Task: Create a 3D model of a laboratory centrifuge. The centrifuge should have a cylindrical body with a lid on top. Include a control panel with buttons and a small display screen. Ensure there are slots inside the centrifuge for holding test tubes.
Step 273:
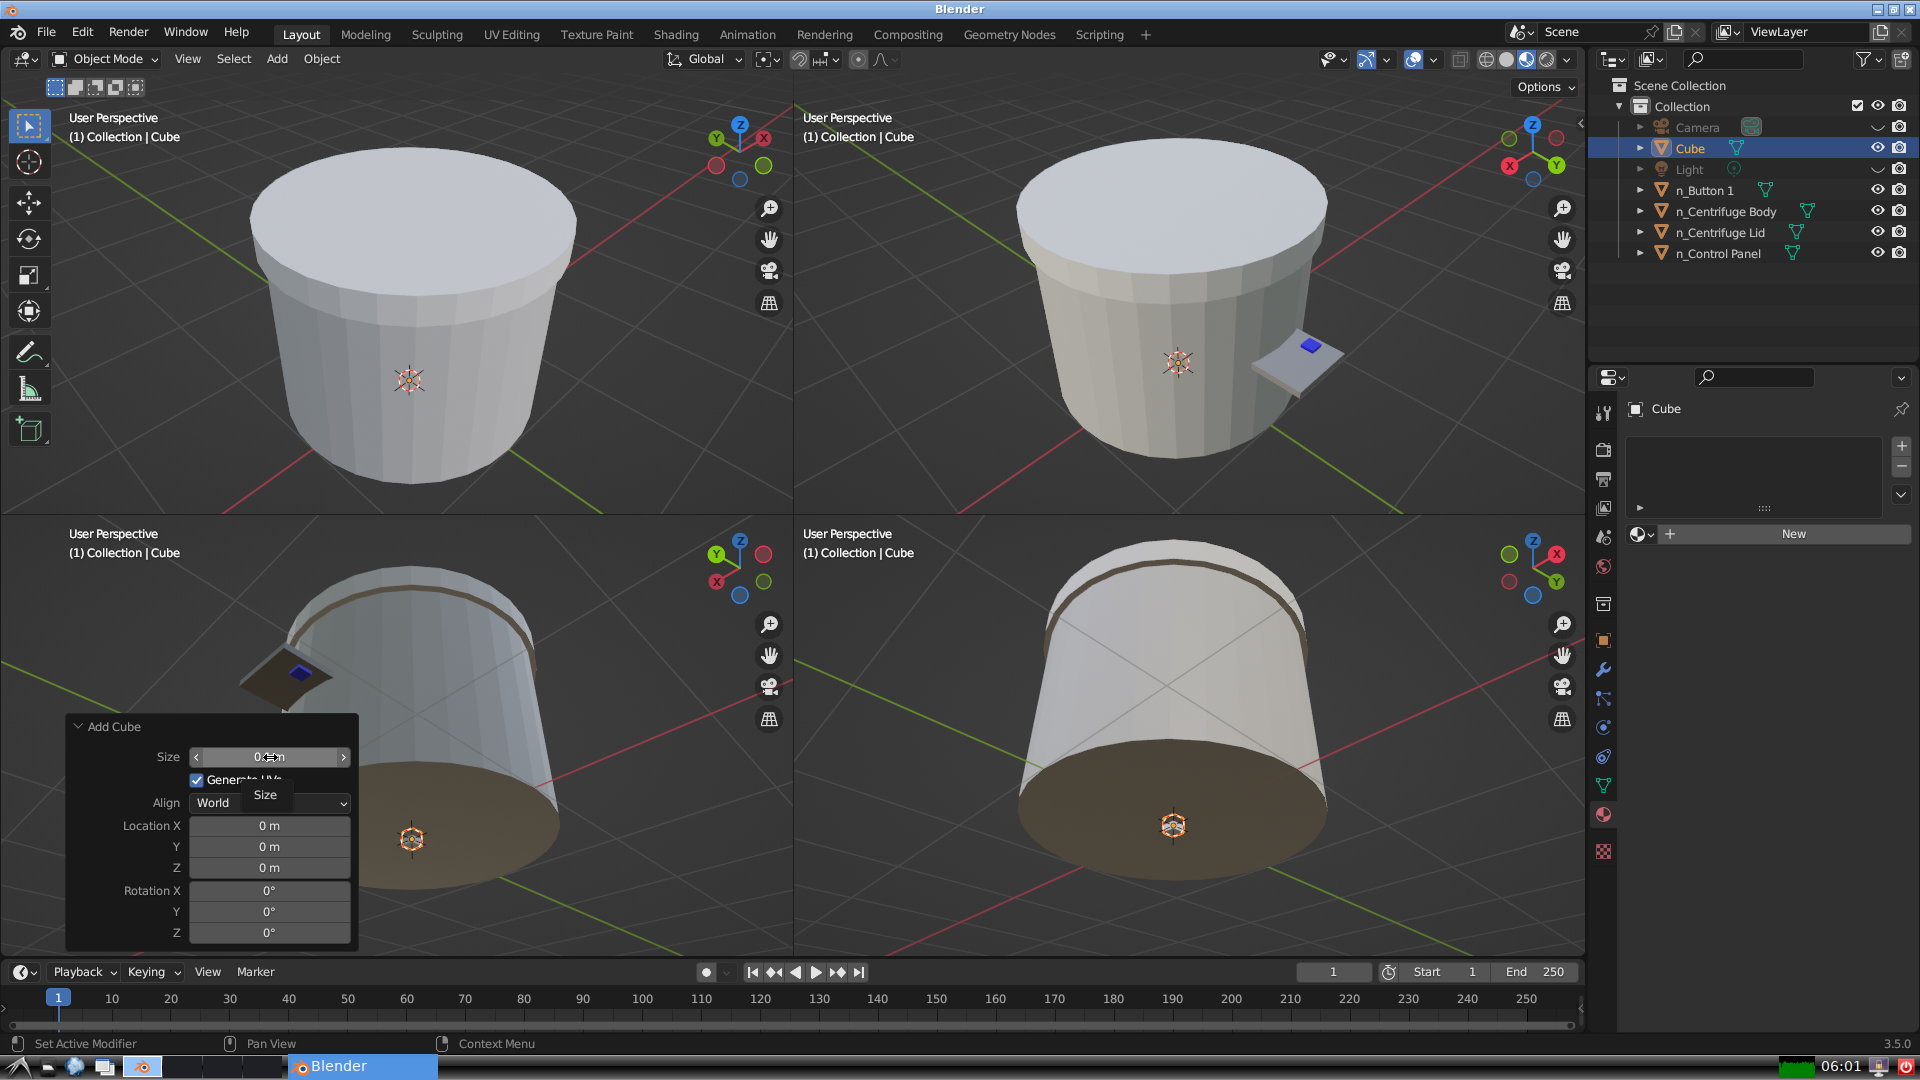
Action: click: no